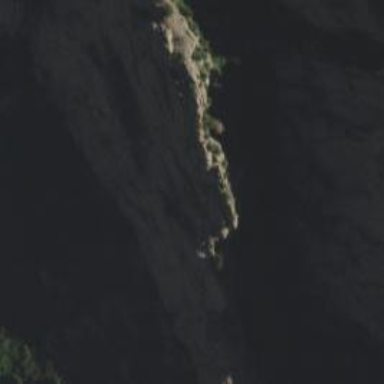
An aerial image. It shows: Natural cliff.